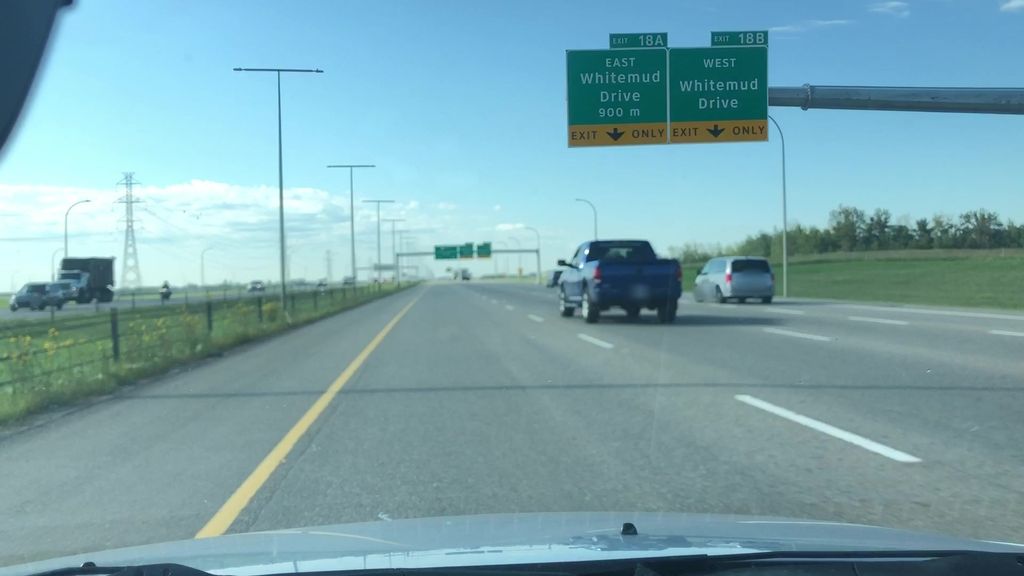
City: edmonton